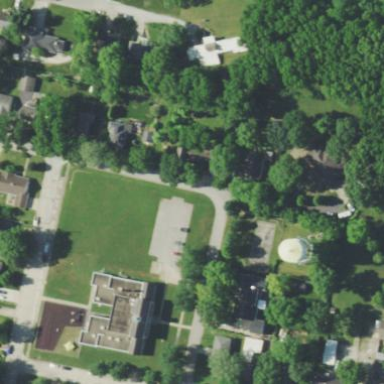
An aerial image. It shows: School.